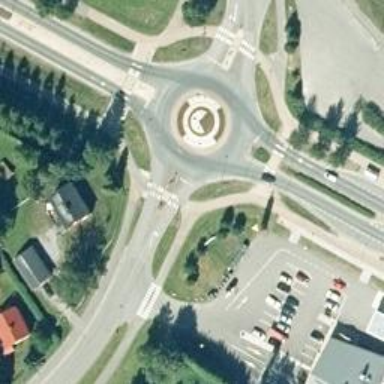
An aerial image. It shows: Roundabout on trunk highway.